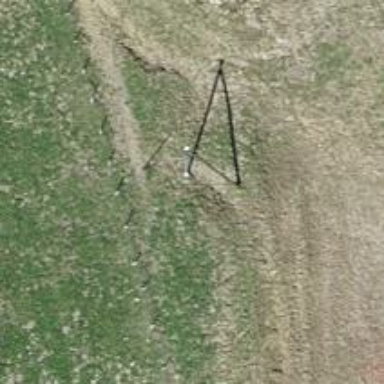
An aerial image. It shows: Utility pole used for power distribution.